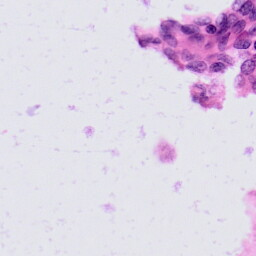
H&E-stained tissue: Prostate